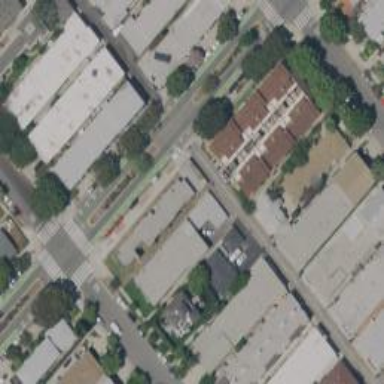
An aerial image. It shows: Asphalt alley with residential buildings on either side.